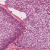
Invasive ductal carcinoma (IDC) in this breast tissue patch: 1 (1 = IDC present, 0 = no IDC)